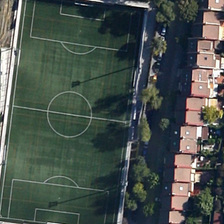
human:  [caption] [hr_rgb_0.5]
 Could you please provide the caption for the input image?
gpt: the dark green football field is located next to crowded villas and a row of trees .

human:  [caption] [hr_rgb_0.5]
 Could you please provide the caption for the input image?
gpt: some buildings and green trees are in one side of a football field .

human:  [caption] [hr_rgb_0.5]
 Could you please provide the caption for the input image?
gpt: some buildings and green trees are in one side of a football field .

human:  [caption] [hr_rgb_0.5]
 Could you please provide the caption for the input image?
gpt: the dark green football field is located next to crowded villas and a row of trees .

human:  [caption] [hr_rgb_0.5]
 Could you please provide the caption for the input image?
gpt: some buildings and green trees are in one side of a football field .